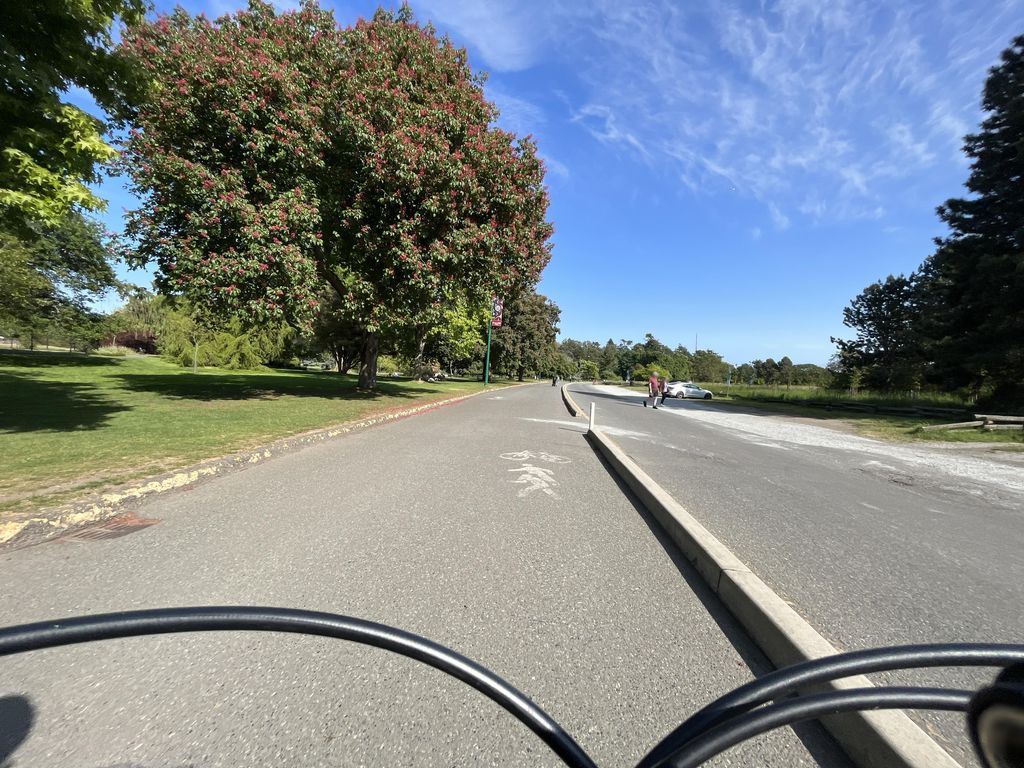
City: victoria